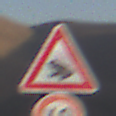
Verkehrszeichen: AmphibienwanderungRechts
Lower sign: Geschwindigkeit40
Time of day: SunriseSunset
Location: Outdoor (Nature)
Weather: Clear
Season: NotSpecified
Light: Natural